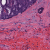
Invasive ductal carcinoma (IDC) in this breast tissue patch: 0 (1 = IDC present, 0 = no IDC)